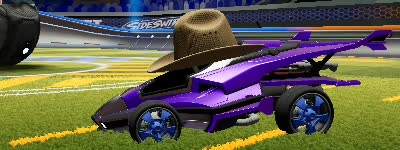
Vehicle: aftershock